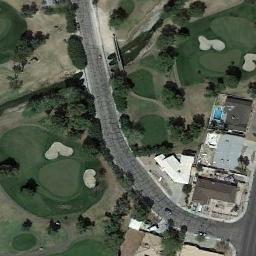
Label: golf_course